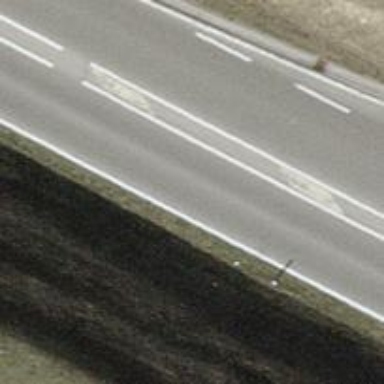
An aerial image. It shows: Tertiary_link road with asphalt surface.